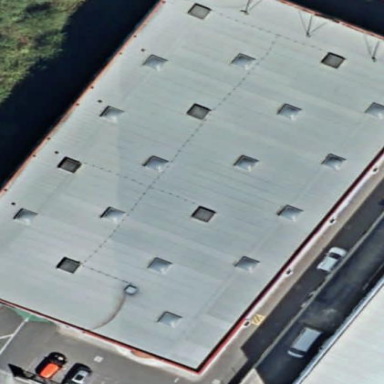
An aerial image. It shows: Warehouse building.